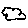
Label: cloud